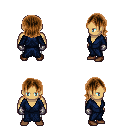
a pixel art fantasy rpg character, male body template, human, tanned skin, blue robe, white pants, brown long bangs hairstyle, metal gloves, brown shoes, four views (front, back, left, right), 2x2 character sprite sheet, small pixel art, hard edges, no anti-aliasing